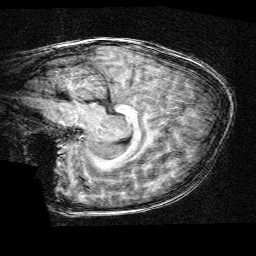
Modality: T1w
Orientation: sagittal
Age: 11
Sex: male
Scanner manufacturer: siemens
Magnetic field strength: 3 T
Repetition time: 2.3 s
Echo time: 0.00336 s